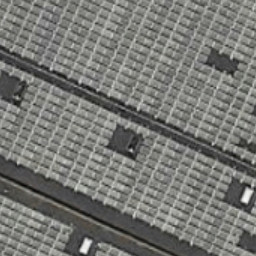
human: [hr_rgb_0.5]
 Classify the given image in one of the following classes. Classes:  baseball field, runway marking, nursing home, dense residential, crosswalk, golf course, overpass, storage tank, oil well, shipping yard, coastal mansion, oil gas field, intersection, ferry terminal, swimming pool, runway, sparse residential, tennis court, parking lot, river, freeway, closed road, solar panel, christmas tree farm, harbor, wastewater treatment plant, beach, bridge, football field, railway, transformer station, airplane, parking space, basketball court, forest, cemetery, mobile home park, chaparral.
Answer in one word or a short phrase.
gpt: solar panel